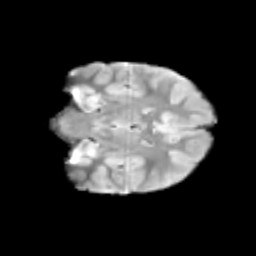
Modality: T2w
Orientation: coronal
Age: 9
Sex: female
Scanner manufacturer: siemens
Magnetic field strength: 3 T
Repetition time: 3.8 s
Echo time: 0.07 s